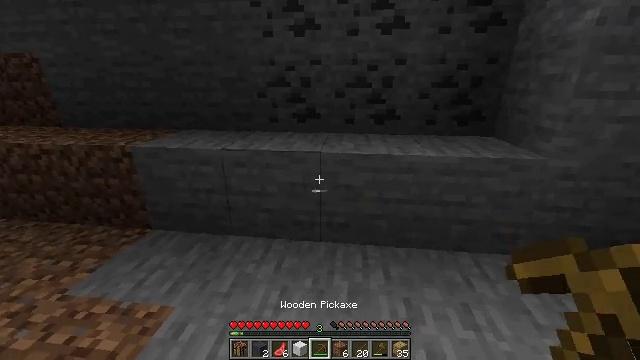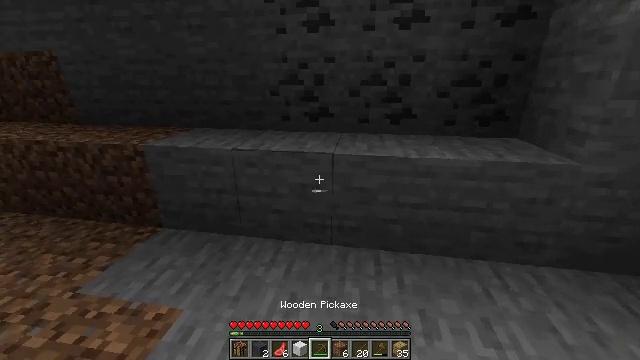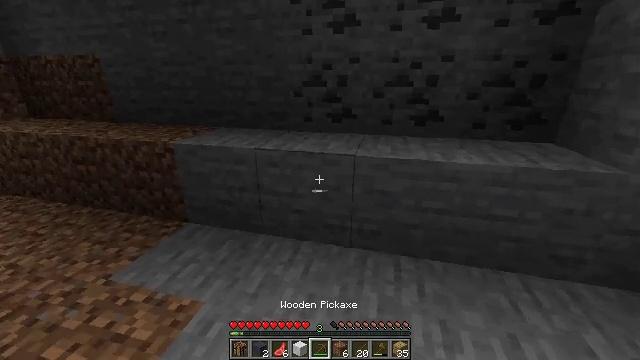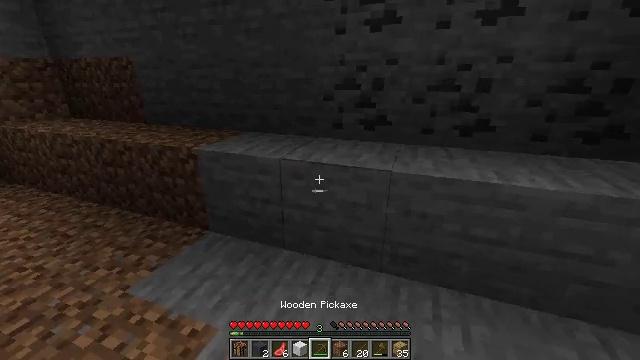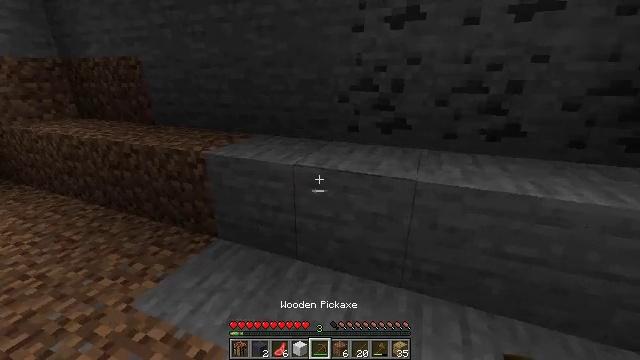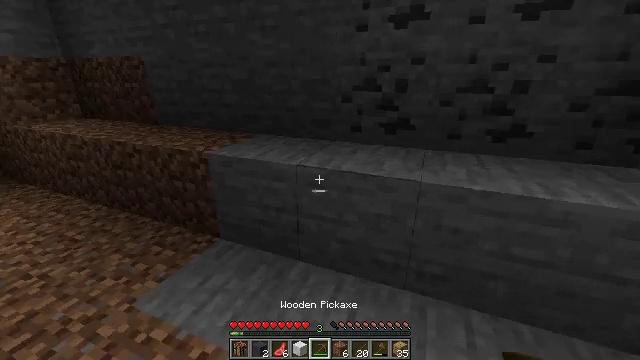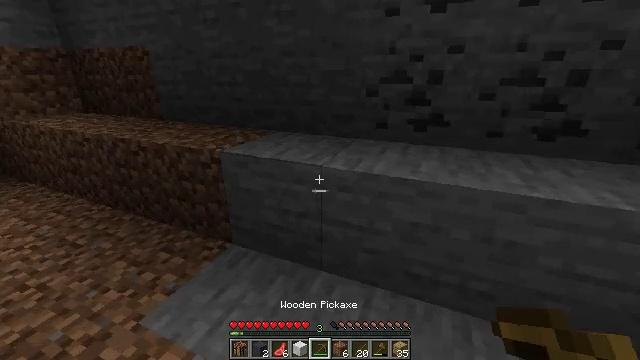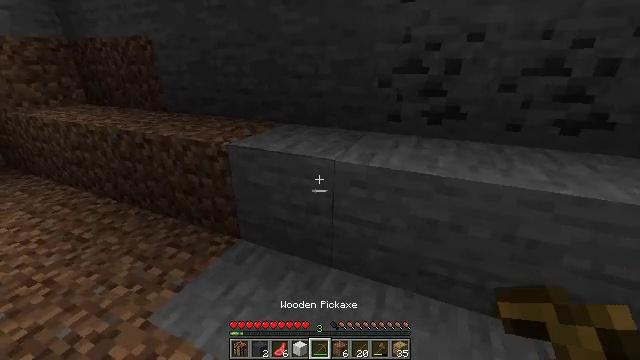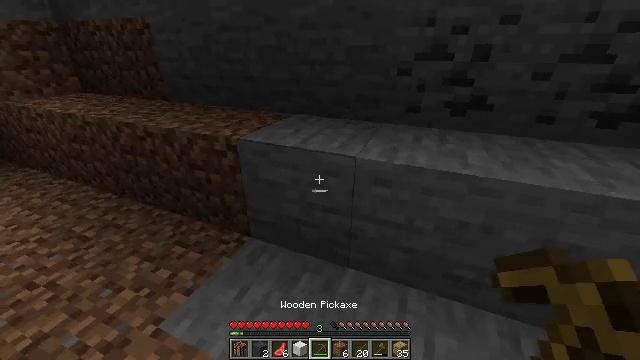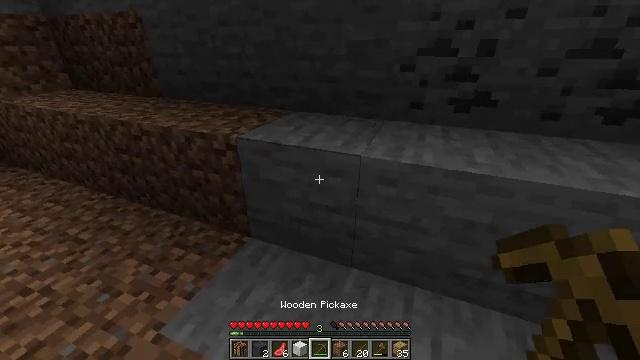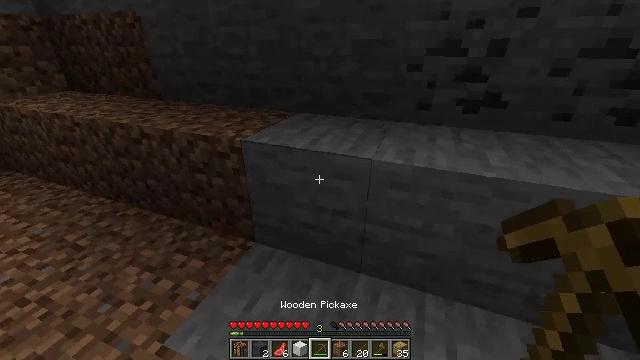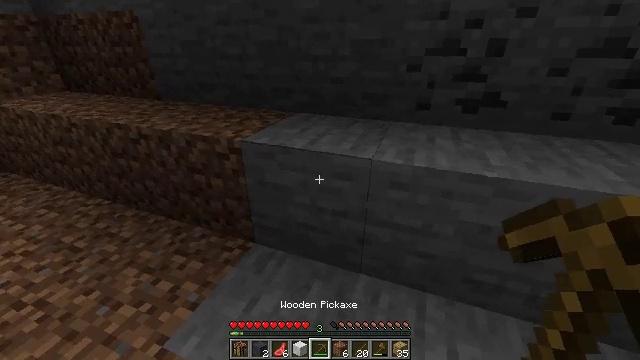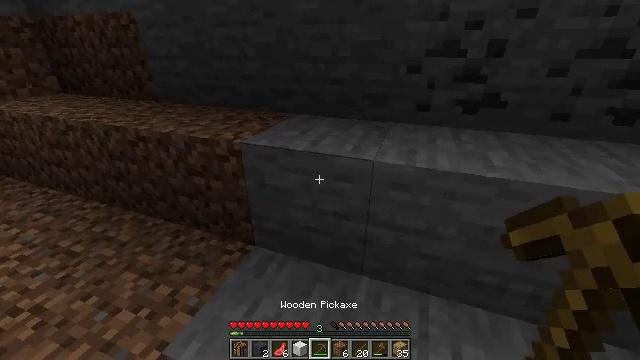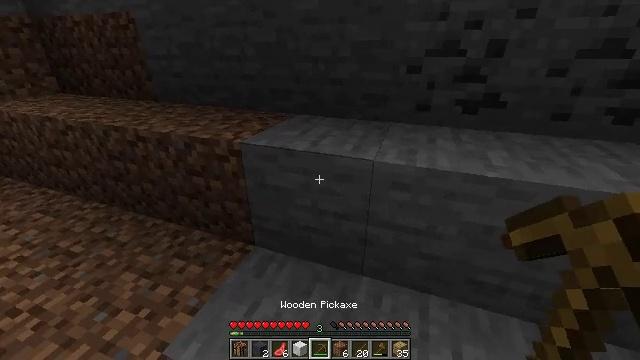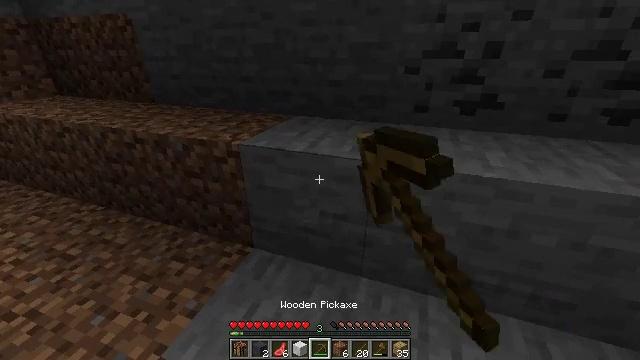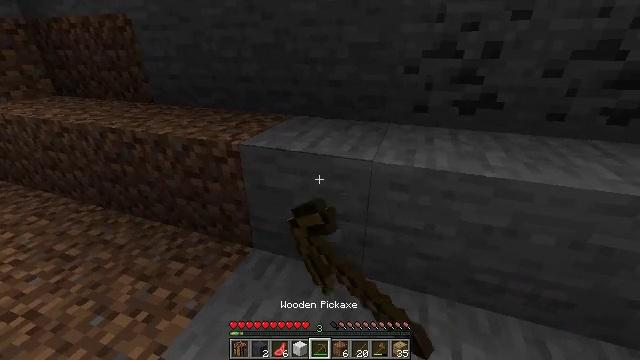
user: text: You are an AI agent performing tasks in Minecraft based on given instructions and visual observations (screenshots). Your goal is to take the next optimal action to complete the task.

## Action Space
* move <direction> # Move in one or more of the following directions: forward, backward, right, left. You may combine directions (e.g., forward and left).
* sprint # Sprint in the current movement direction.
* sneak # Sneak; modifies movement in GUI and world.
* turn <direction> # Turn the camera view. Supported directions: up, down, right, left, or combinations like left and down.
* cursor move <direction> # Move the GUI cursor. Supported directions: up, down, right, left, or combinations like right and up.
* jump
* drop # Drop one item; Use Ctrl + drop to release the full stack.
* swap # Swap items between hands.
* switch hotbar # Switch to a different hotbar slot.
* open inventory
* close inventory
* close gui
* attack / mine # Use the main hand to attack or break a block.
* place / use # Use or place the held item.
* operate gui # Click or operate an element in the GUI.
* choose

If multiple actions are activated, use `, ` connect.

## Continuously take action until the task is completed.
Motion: motion action
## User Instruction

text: Gather stone by using a pickaxe.
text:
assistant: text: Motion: move forward, turn left
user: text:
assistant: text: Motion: move forward, turn left
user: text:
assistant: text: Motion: move forward and move left, turn left
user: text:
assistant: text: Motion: move forward and move left, turn left
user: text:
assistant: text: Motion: move forward and move left
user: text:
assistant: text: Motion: move forward and move left, turn down
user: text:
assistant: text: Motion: move forward and move left, turn down
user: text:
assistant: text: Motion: turn down
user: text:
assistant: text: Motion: turn right
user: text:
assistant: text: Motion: no_op
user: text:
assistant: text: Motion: no_op
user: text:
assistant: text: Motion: no_op
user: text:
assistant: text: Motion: attack / mine
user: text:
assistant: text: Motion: attack / mine
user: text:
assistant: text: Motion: attack / mine
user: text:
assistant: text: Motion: attack / mine
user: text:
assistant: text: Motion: attack / mine
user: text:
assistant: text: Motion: attack / mine
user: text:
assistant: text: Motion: attack / mine
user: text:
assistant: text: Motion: attack / mine
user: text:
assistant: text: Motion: attack / mine
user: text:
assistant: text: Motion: attack / mine
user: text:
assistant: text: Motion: attack / mine
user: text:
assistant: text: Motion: attack / mine
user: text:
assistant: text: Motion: attack / mine
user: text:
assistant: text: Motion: attack / mine
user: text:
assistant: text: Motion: attack / mine
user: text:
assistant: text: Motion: turn right, attack / mine
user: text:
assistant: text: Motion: attack / mine
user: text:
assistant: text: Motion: attack / mine